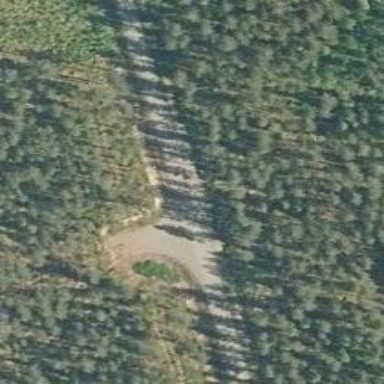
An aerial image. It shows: Turning circle on the road.